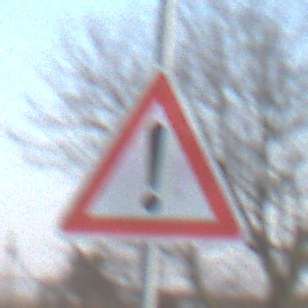
Verkehrszeichen: Gefahrenstelle
Umgebung: Outdoor, Suburban
Tageszeit: SunriseSunset
Wetter: PartlyCloudy
Licht: Natural
Jahreszeit: Winter
Kontrast: MediumContrast